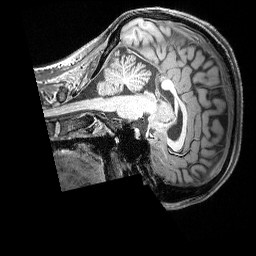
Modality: T1w
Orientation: sagittal
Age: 33
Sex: female
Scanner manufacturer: siemens
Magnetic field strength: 3 T
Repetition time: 2.3 s
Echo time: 0.00324 s